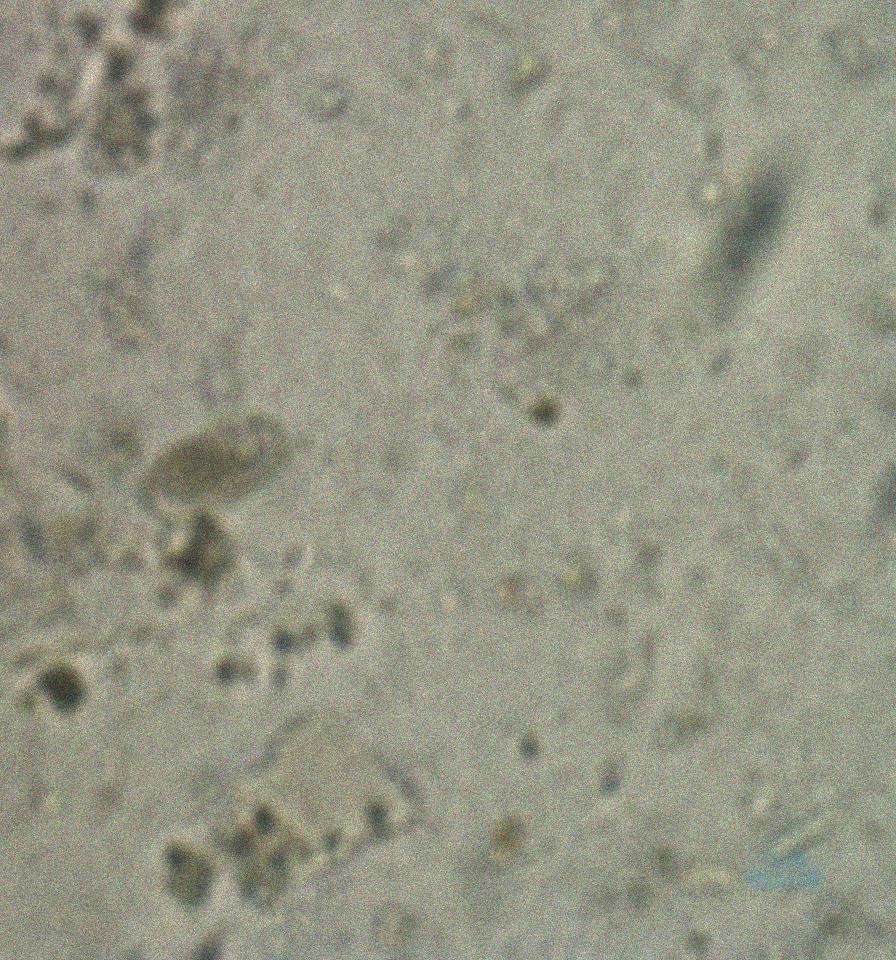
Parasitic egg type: Capillaria philippinensis